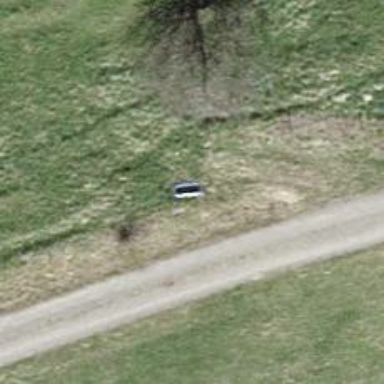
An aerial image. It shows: Brown bench in the vicinity.